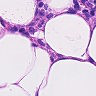
Metastatic tissue present: no